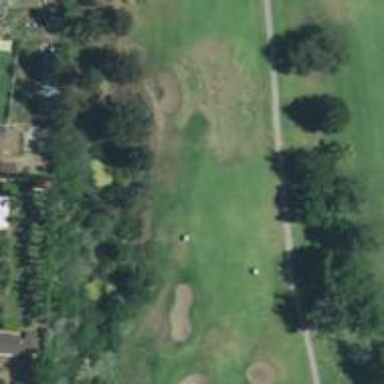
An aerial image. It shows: View of golf hole.